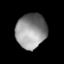
Tissue: lung
Cell type: Others
Senescence score: 0.206
Nuclear area (px): 1037
Mean DAPI intensity: 142.698